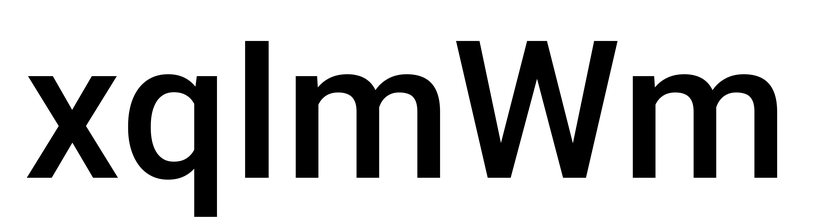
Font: Roboto_Medium